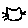
Label: cat